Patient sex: M
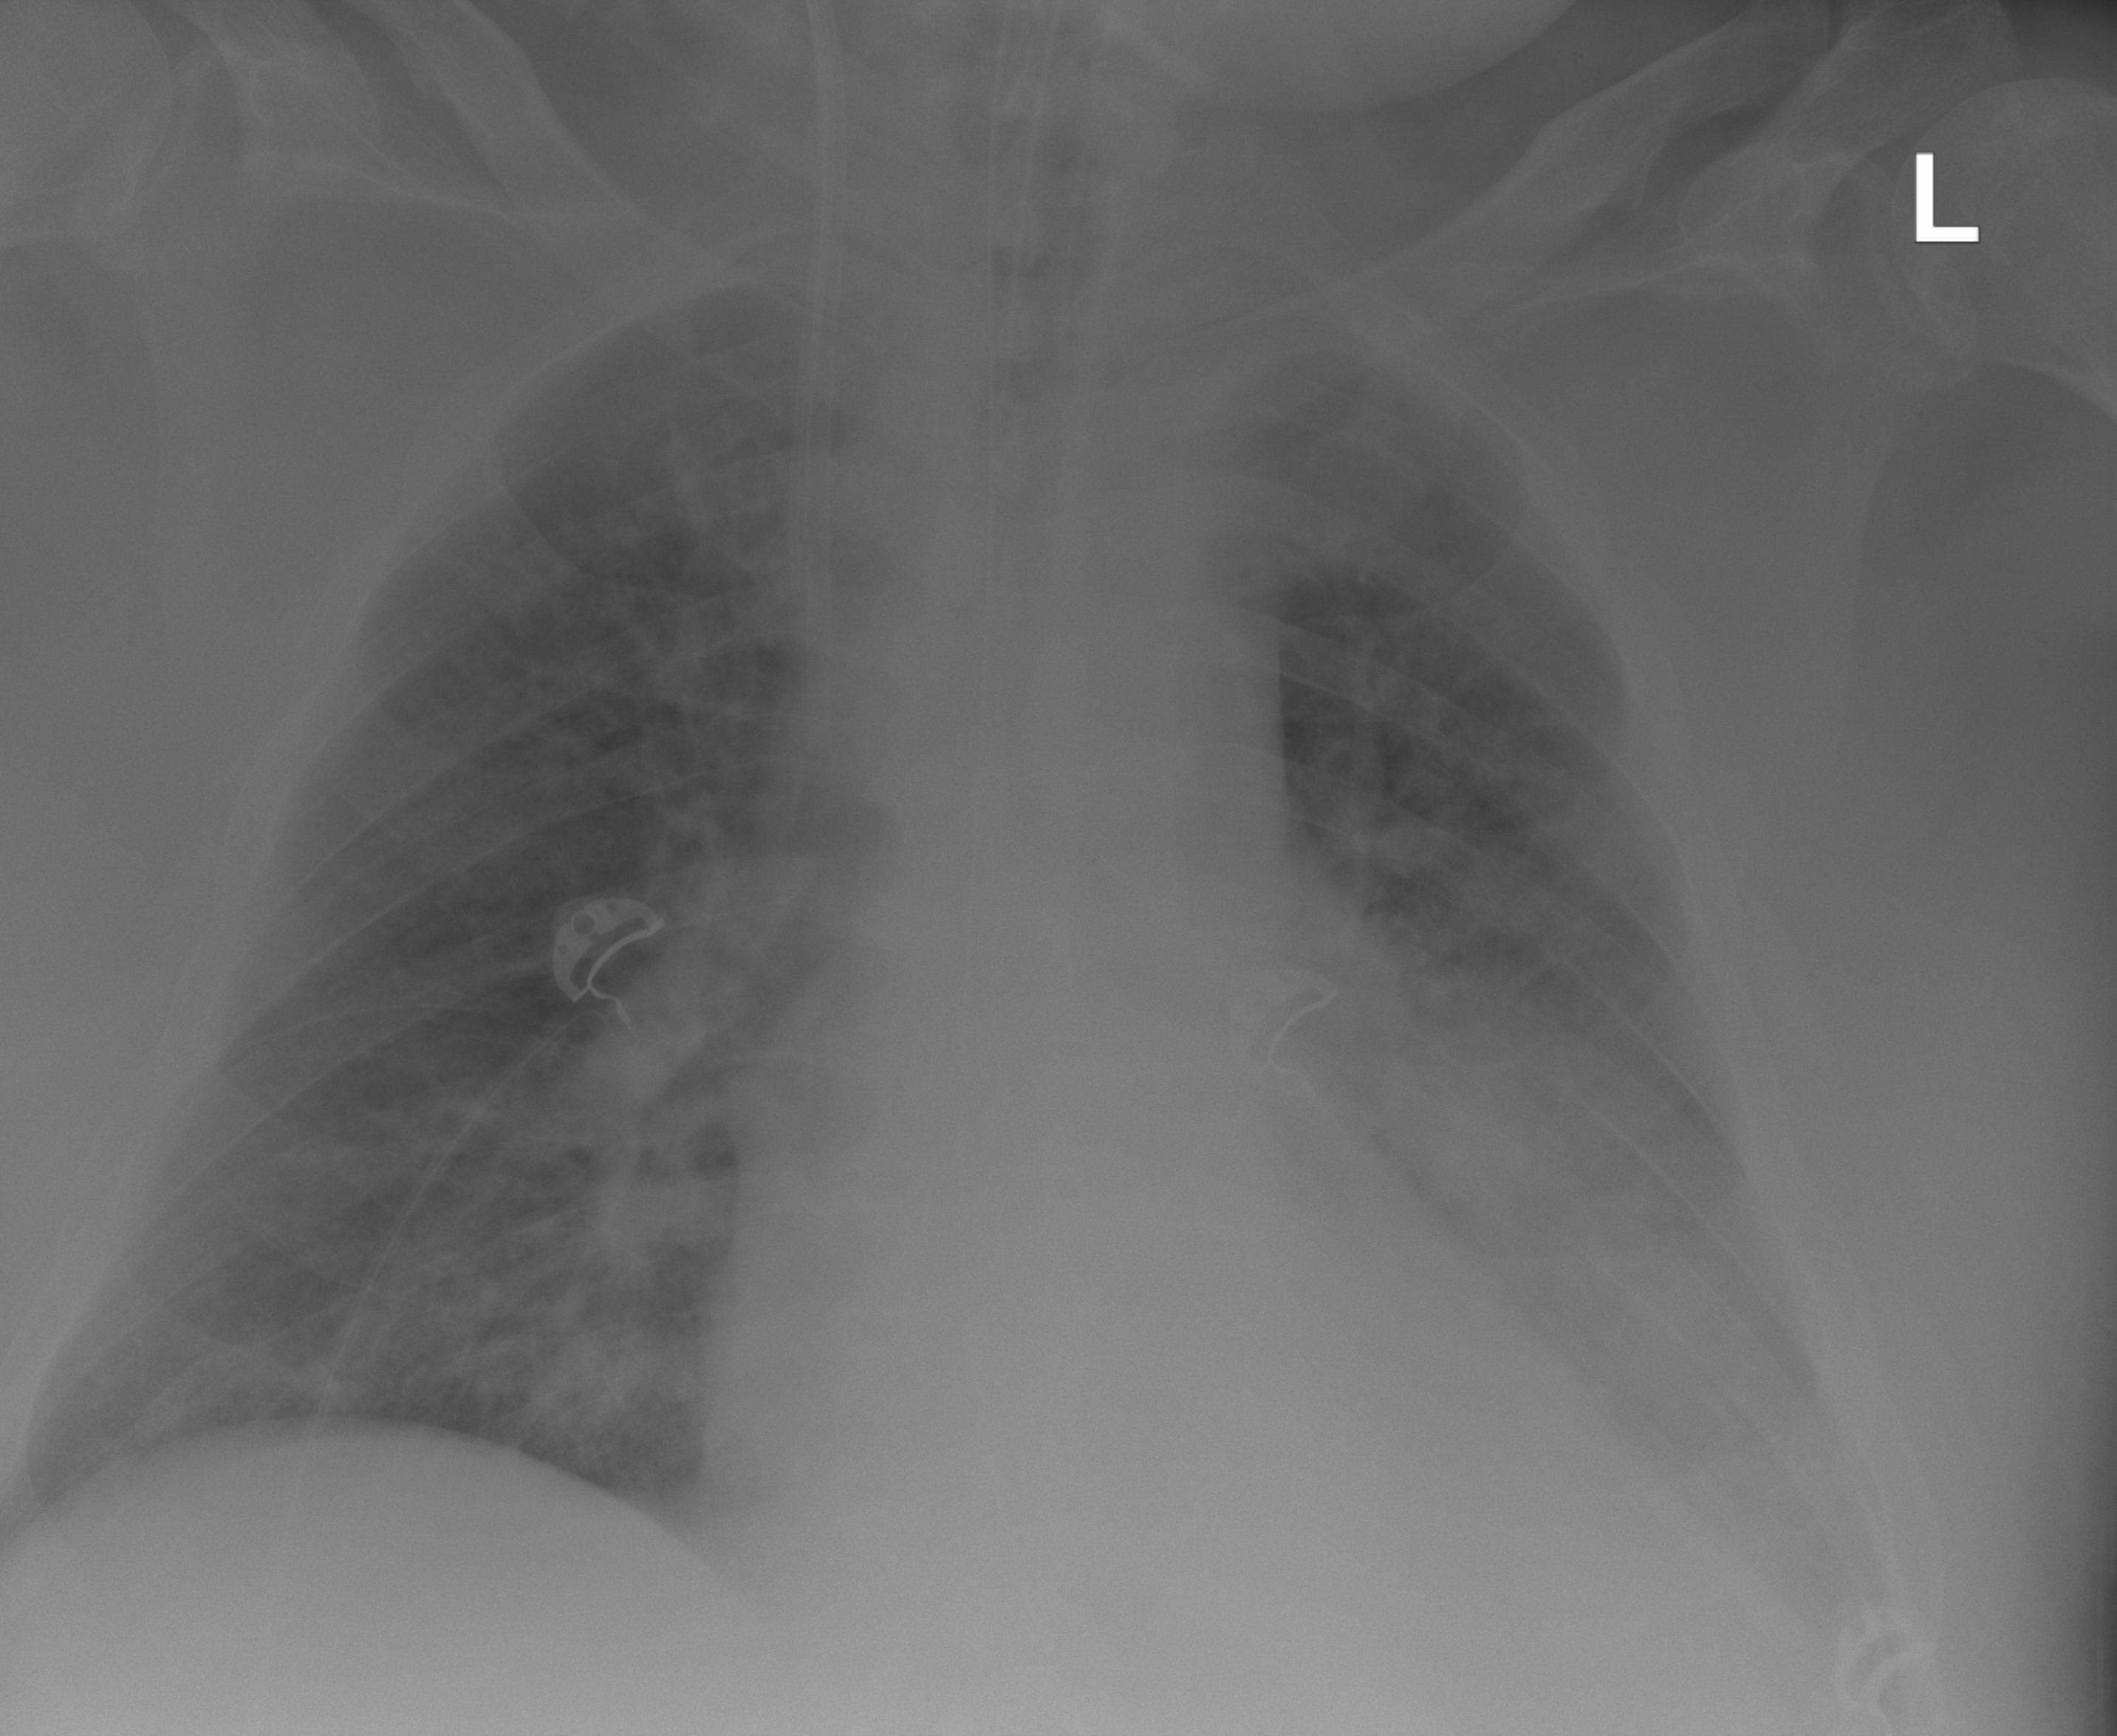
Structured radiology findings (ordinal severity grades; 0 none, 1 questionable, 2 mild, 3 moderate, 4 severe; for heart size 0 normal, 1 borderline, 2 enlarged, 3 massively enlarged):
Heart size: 2
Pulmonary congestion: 2
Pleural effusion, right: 0
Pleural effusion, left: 0
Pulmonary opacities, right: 2
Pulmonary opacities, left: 3
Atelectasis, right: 2
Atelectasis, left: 0